Aerial crown-view tile of a tropical tree (Barro Colorado Island, Panama), acquired 20250715:
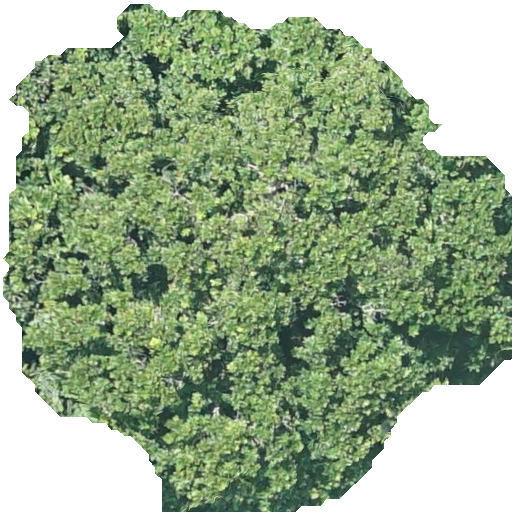
Species: Anacardium excelsum
GBIF accepted scientific name: Anacardium excelsum
Crown area: 296.125 m²